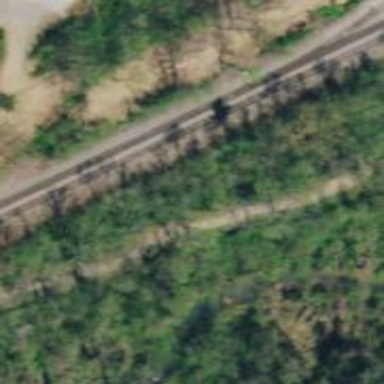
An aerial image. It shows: Asphalt cycleway.